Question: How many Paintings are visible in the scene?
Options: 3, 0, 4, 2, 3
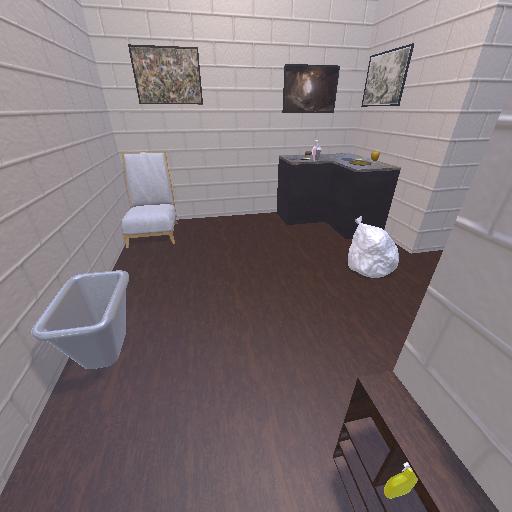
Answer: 3